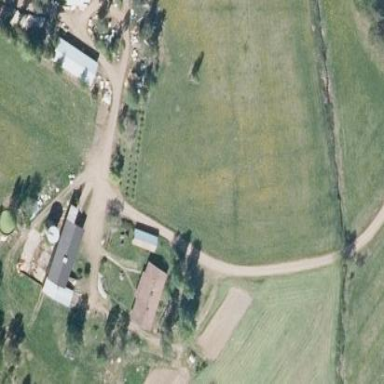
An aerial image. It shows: Farmyard area.